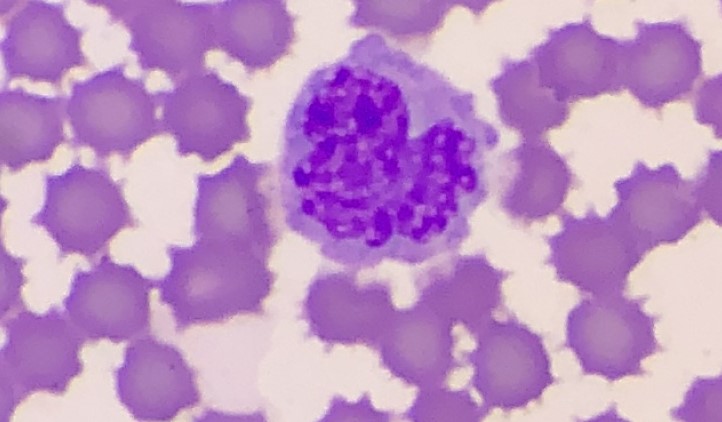
White blood cell type: Monocyte